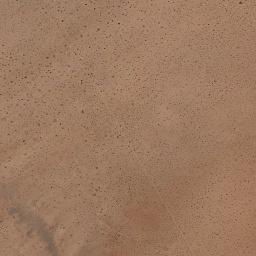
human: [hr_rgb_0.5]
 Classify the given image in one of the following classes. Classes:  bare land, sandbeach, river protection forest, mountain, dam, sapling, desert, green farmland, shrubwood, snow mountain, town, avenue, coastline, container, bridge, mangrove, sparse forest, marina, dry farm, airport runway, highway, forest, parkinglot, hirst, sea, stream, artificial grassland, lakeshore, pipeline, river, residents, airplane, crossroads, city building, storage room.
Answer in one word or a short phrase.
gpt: desert